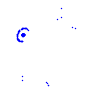
Particle: pion